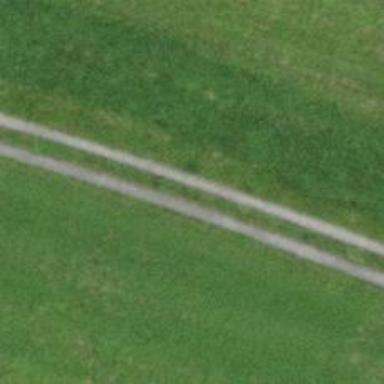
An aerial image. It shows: Unpaved track with grade2 surface.